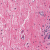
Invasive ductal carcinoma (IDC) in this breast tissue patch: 0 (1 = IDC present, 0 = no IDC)